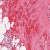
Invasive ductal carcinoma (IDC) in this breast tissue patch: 0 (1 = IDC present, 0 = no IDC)